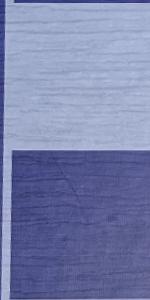
Label: Empty